Question: I have the below XML in slider_button.xml:
'''
<selector xmlns:android="http://schemas.android.com/apk/res/android">
<item android:state_focused="true"
android:state_pressed="false"
android:drawable="@android:drawable/button9patch" />
...
</selector>
'''
The 'android:drawable="@android:drawable/button9patch"' gets the error:
> Error: No resource found that matches the given name (at 'drawable'
with value '@android:drawable/button9patch').
However I think I have the file in the right place (I've even put it in all the drawable folders to be sure):

What am I doing wrong? Thanks
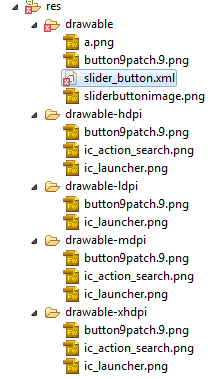
Answer: change like this
'''
android:drawable="@drawable/button9patch"
'''